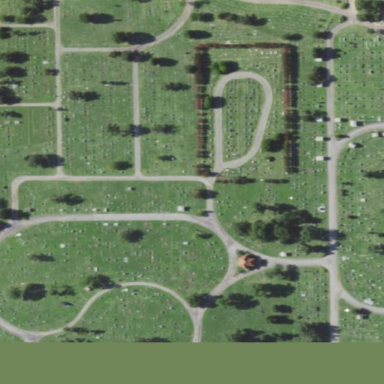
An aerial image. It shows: Cemetery.